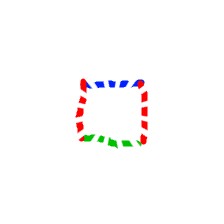
Shape: square